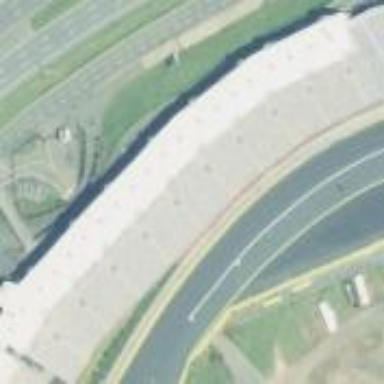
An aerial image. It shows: Grandstand for motor sports.